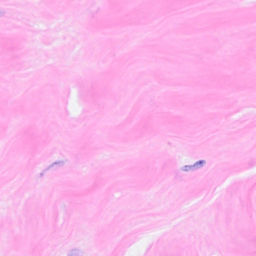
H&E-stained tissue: Breast